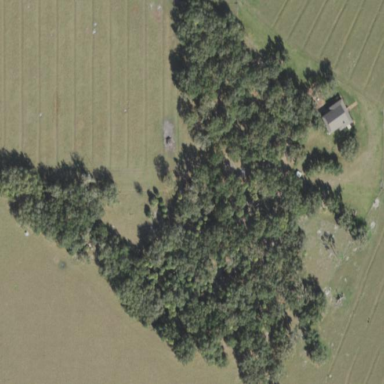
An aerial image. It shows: Mixed leaf woodland.